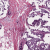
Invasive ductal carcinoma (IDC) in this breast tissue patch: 1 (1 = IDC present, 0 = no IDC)